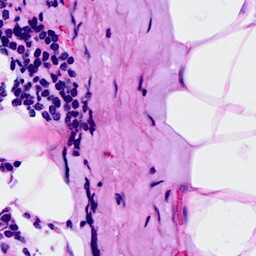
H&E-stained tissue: Breast